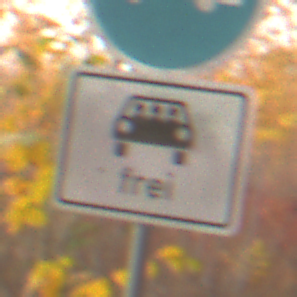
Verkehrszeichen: MehrfachbesetzePersonenkraftwagenFrei
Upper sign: Busssonderstreifen
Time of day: SunriseSunset
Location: Roofed (Suburban)
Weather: Clear
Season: NotSpecified
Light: Natural